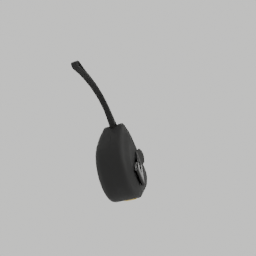
Label: tools